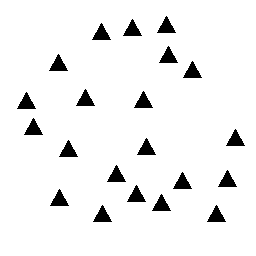
Squares: 0
Triangles: 21
Stars: 0
Total shapes: 21